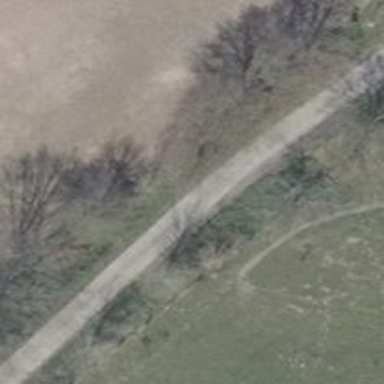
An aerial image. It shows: Service road.